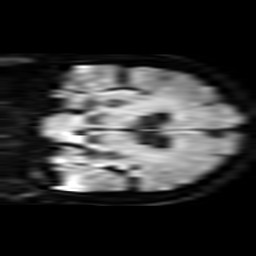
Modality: TRACE
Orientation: coronal
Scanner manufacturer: philips
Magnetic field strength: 3 T
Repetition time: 3.087 s
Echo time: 0.076 s